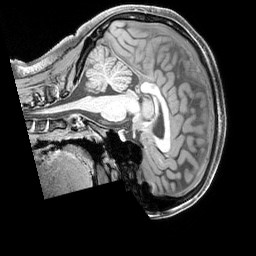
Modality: T1w
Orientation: sagittal
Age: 21
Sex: female
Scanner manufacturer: siemens
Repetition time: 2.3 s
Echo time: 0.00226 s